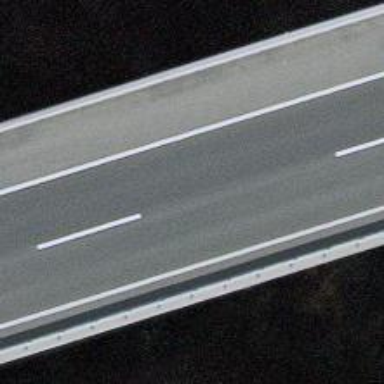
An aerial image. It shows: Asphalt bridge on motorway.